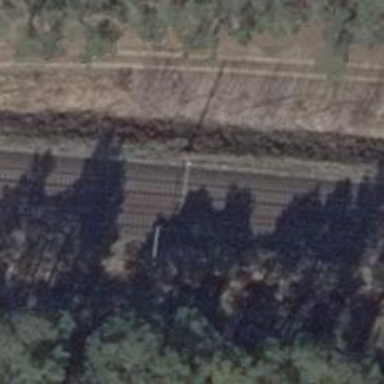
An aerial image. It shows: Railway milestone with catenary mast.